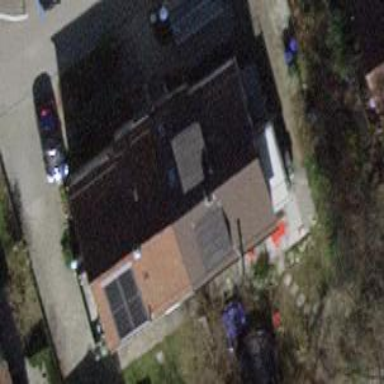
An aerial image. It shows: Building with tiled roof.